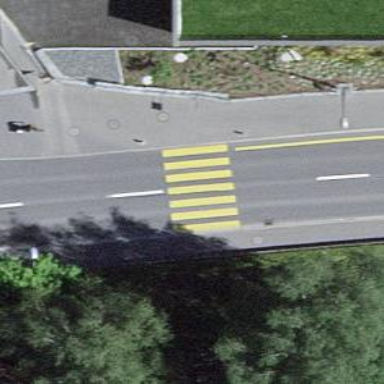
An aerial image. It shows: Uncontrolled zebra crossing on the road.